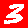
Digit: 3